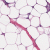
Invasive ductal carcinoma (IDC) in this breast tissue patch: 1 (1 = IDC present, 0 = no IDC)